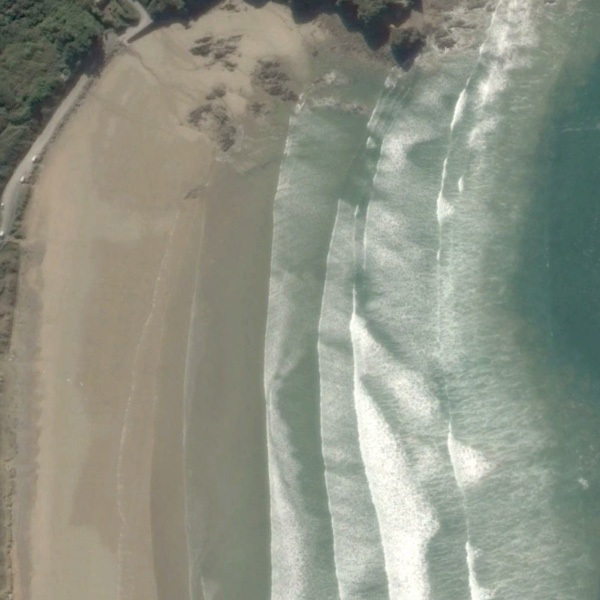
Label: Beach